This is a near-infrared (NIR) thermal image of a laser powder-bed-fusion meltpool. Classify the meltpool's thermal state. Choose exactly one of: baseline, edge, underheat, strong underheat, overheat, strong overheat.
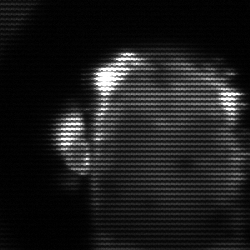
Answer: baseline